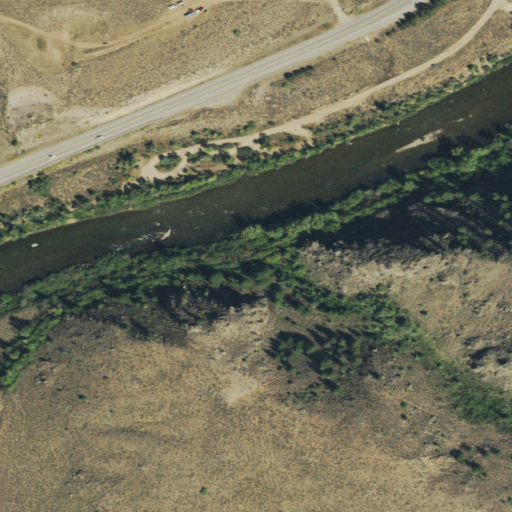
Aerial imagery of valley in Colorado named Fisher Gulch containing shrub, evergreen forest, deciduous forest, open water, low intensity development, open development, woody wetlands, and medium intensity development